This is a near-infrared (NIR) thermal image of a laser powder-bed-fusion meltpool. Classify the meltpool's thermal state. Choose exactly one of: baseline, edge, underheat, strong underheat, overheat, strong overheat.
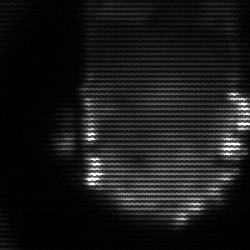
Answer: baseline